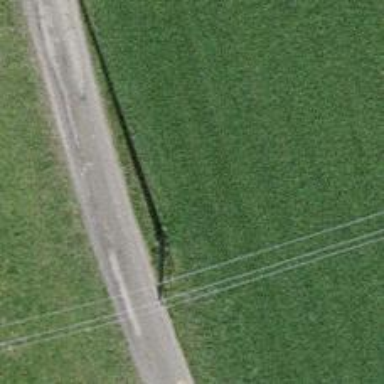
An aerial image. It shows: Power pole.